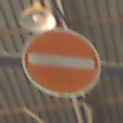
Verkehrszeichen: VerbotDerEinfahrt
Umgebung: Indoor, Urban
Tageszeit: Midday
Wetter: NotSpecified
Licht: Natural
Jahreszeit: NotSpecified
Kontrast: MediumContrast